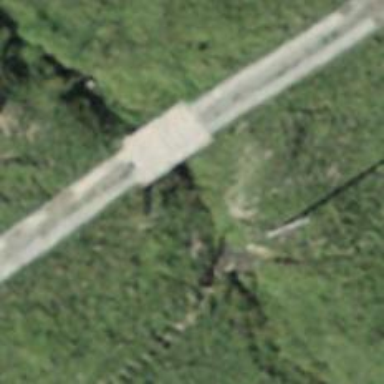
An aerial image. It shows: Culvert tunnel.